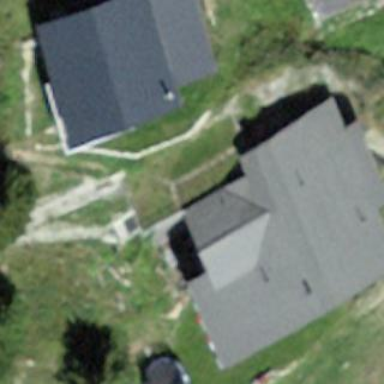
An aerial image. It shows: Part of building.